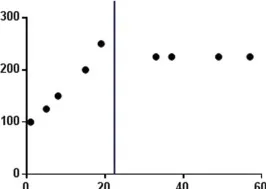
The profiles of daily dose.
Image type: pathology (giemsa)